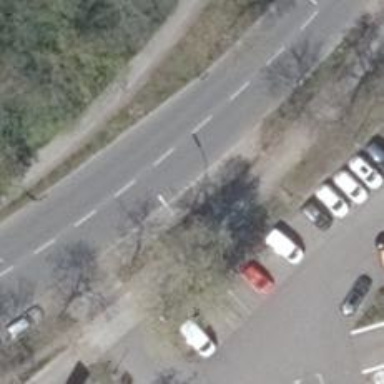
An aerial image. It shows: Taxi stand.